Question:
The above Image is captured from 'storyboard'.
It is constructed like as follows:
'UIView' (include 'UILabel' and 'UIProgressView') <--2px spacing --> 'UIActivityIndicatorView' <---6px spacing ---> 'UIButton'
I want the 'UIView' to increase its width to button when 'UIActivityIndicatorView' hidden as follows:
'UIView'( include 'UILabel' and 'UIProgressView') <---6 space---> 'UIButton'
How can I do that?? Let me Know. Please.
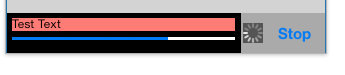
Answer: <URL>

Make the button's intrinsic content size along the horizontal axis required (i.e., priority 1000). This prevents the layout from being ambiguous along the horizontal axis.

'''
@interface ViewController ()
@property (strong, nonatomic) IBOutlet NSLayoutConstraint *activityIndicatorWidthConstraint;
@property (strong, nonatomic) IBOutlet UIActivityIndicatorView *activityIndicator;
// spacerConstraint is the horizontal spacer constraint between the activity indicator and the gray view
@property (strong, nonatomic) IBOutlet NSLayoutConstraint *spacerConstraint;
@end
@implementation ViewController
- (void)viewDidLoad
{
[super viewDidLoad];
[self.activityIndicator startAnimating];
}
- (IBAction)stopButtonTapped:(UIButton *)sender
{
sender.enabled = NO;
self.activityIndicatorWidthConstraint.constant = 0;
self.spacerConstraint.constant = 0;
[UIView animateWithDuration:1.0 animations:^{
self.activityIndicator.alpha = 0.0;
[self.view layoutIfNeeded];
} completion:^(BOOL finished) {
[self.activityIndicator stopAnimating];
//[NSLayoutConstraint reportAmbiguity:nil];
}];
}
@end
'''